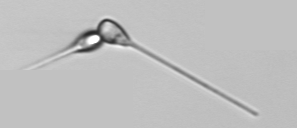
Label: Asterionellopsis_glacialis